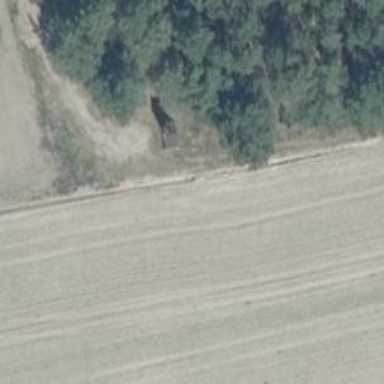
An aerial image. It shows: Hunting stand.